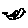
Label: bird